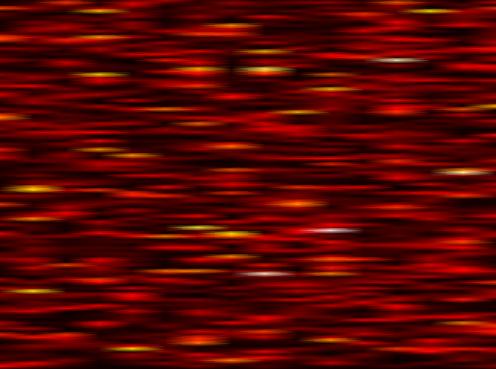
Label: WOLA